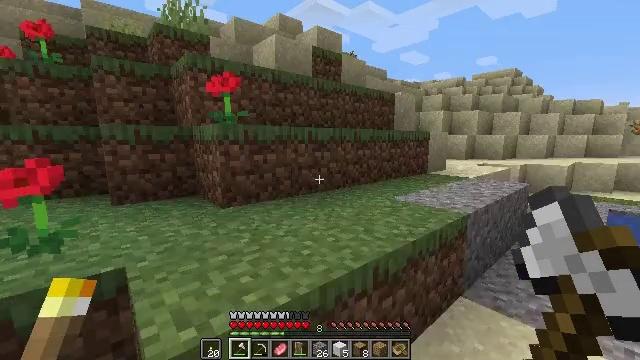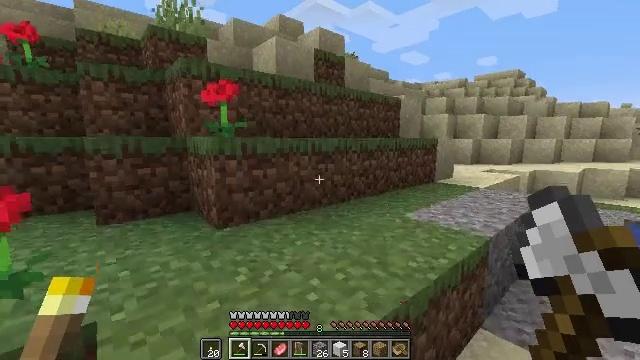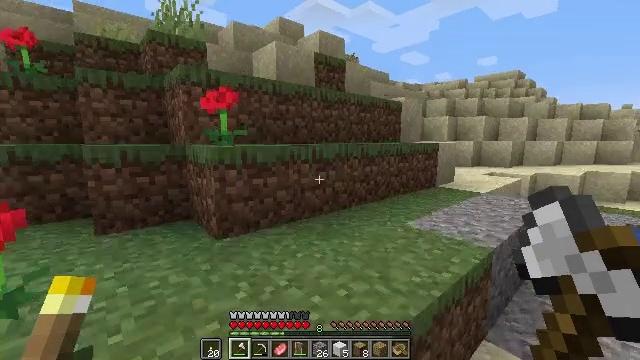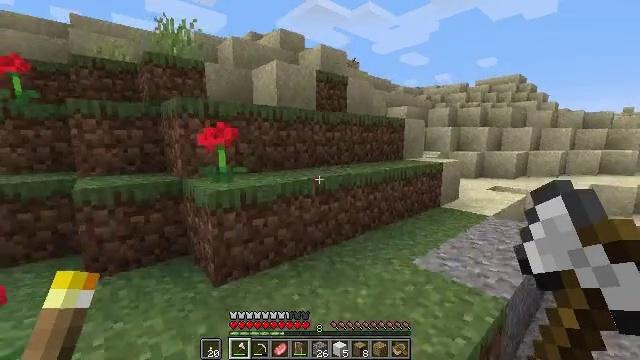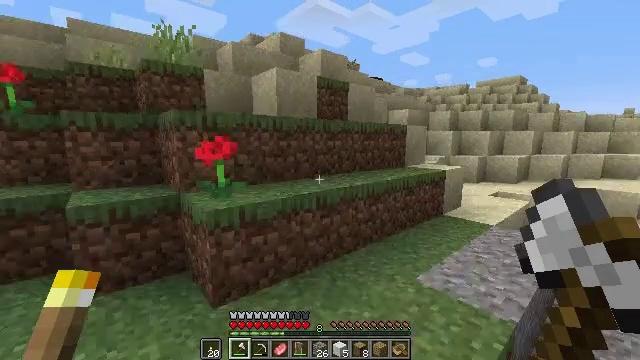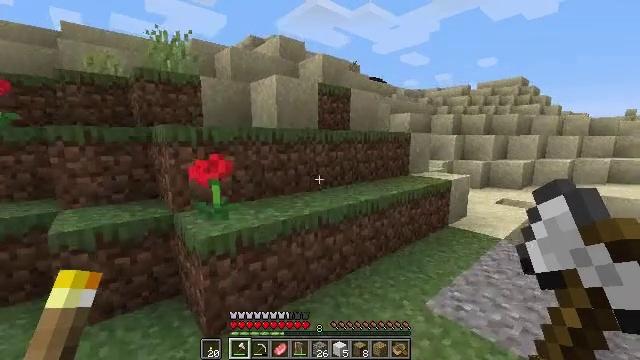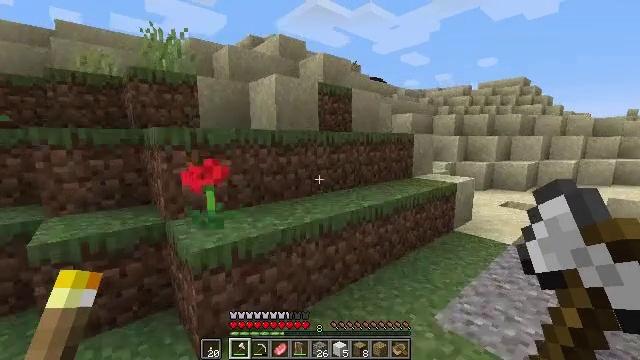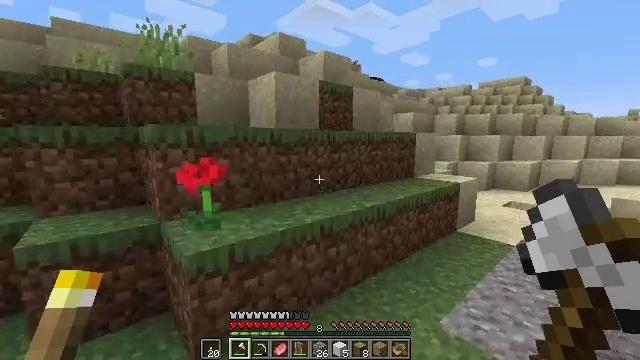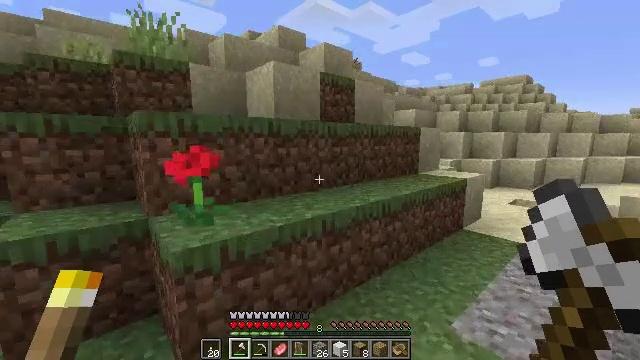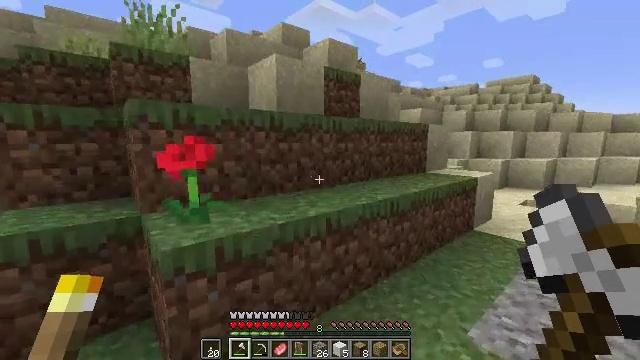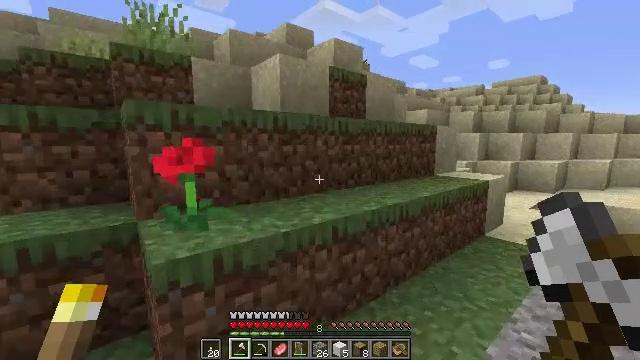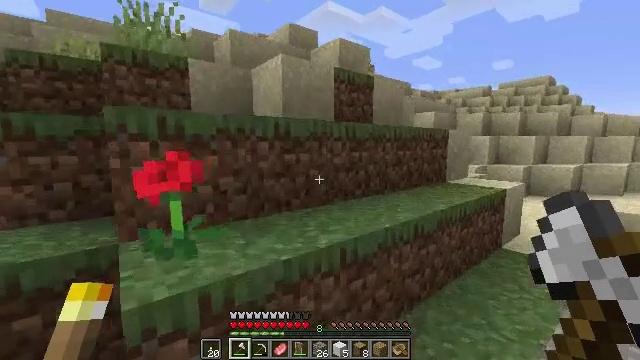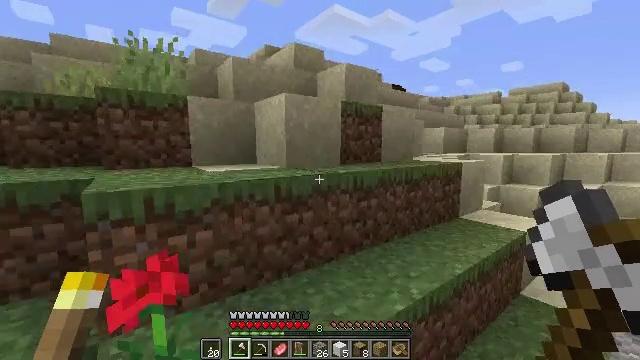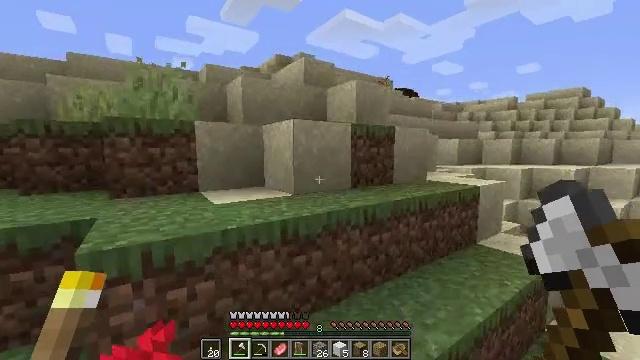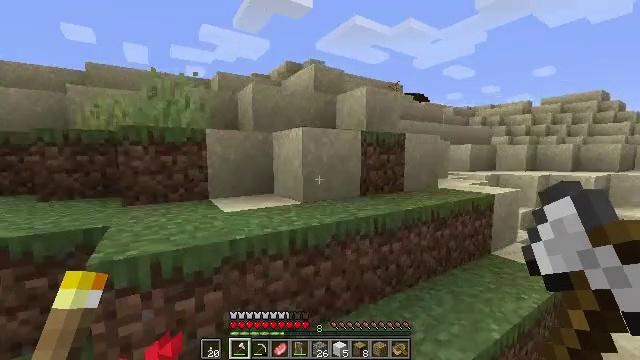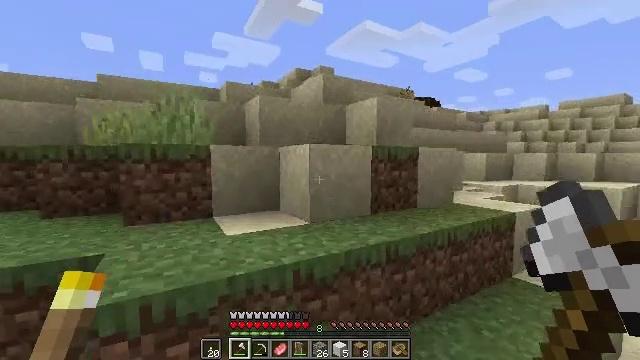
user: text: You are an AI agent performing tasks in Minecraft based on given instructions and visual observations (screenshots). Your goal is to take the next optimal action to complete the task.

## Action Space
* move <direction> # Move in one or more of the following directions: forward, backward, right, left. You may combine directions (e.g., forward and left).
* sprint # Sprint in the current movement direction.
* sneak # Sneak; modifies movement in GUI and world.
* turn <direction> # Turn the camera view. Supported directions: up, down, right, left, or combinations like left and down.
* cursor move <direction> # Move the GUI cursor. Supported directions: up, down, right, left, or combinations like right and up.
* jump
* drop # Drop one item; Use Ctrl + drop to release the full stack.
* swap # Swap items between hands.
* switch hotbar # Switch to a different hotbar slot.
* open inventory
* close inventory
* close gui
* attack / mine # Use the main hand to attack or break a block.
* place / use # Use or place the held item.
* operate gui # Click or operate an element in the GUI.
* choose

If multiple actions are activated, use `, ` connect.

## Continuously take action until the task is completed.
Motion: motion action
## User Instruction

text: Collect the dead bush from dry areas.
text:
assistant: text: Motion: move forward, jump
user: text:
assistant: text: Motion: move forward, jump
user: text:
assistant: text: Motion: move forward, jump
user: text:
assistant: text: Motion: move forward, jump
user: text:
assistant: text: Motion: move forward, jump
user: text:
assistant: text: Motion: move forward, jump
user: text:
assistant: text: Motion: move forward, jump
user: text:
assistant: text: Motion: move forward, jump
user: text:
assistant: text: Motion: move forward, jump
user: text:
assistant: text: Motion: move forward, jump
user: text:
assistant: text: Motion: move forward, jump
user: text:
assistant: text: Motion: move forward, turn left, jump
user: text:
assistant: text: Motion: move forward, turn left, jump
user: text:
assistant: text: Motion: move forward, turn left and up, jump
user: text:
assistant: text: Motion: move forward, turn left, jump
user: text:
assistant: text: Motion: move forward, turn left, jump
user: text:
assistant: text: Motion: move forward, turn left, jump
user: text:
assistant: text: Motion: move forward, jump
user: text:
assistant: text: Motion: move forward, jump
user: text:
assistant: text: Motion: move forward, jump
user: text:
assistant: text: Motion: move forward, jump
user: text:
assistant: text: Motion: move forward, jump
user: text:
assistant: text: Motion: move forward, jump
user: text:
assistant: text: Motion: move forward, jump
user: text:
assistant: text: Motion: move forward, jump
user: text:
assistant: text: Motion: move forward, jump
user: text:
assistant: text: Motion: move forward, jump
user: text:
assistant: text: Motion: move forward, jump
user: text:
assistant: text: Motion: move forward, jump
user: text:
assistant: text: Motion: move forward, jump